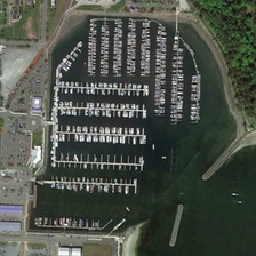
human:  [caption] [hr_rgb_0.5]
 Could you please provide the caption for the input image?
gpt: Ships at the Grand Pier

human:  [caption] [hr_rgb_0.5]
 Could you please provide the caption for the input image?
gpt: The ships in the harbor are in good order.

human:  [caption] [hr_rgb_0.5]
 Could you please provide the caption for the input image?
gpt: A large harbor boat is arranged properly.

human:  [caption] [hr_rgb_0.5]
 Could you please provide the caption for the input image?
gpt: the boats in the big port are ordered in order.

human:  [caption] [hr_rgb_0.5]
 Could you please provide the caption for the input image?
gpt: The boats in the Great Harbor are arranged.